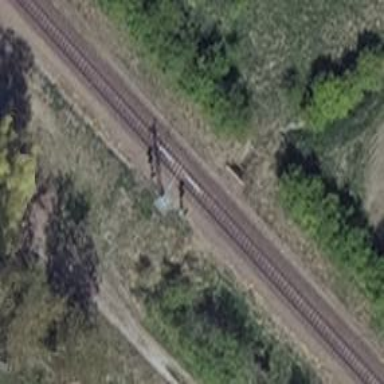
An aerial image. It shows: Railway signal.